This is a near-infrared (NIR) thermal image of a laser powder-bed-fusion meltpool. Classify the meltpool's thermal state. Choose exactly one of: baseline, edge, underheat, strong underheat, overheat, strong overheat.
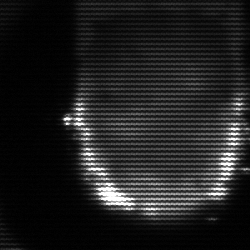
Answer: baseline